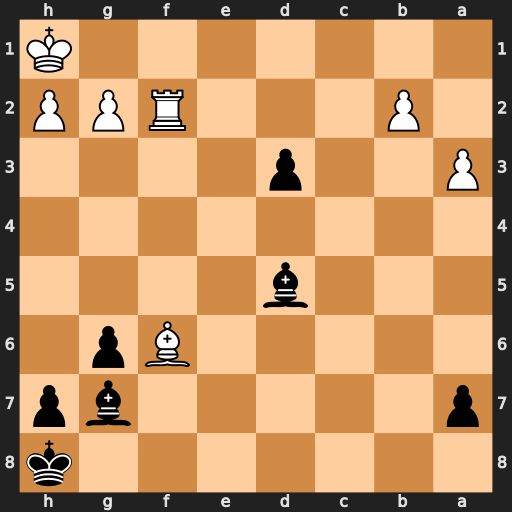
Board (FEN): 7k/p5bp/5Bp1/3b4/8/P2p4/1P3RPP/7K
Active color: b
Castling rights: -
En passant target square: -
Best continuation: Bxf6 Rxf6 d2 Rf1 Bb3